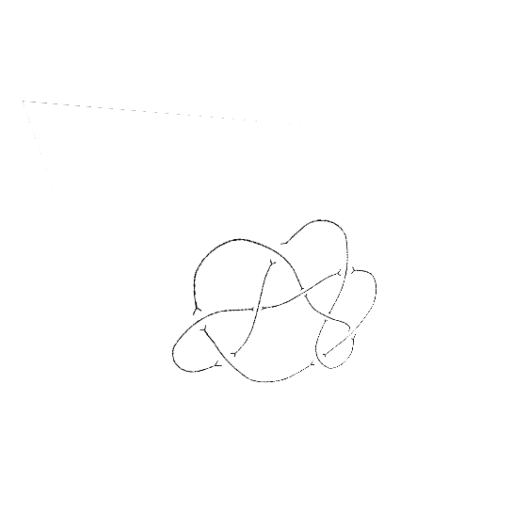
Crossing number: 9